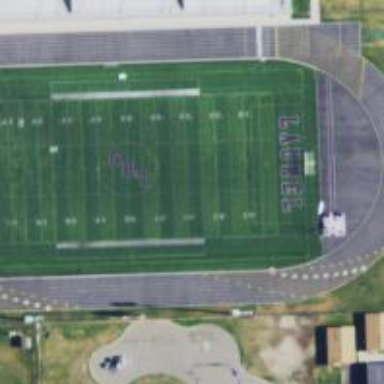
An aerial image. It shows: American football pitch for leisure and sport activities.